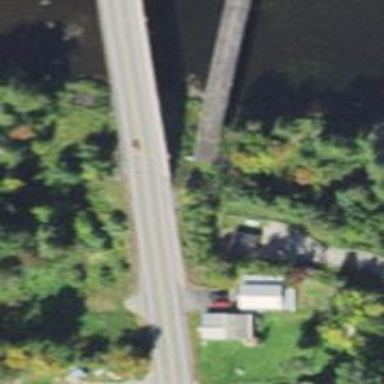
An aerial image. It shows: Bridge.